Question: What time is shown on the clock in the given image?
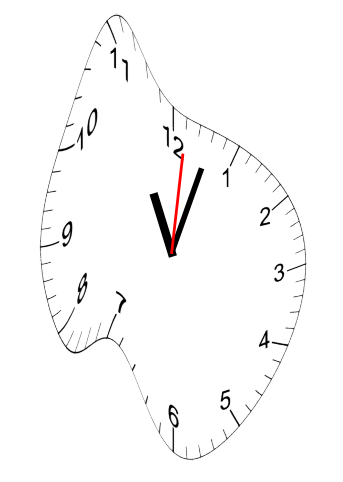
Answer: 11:03:01